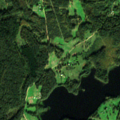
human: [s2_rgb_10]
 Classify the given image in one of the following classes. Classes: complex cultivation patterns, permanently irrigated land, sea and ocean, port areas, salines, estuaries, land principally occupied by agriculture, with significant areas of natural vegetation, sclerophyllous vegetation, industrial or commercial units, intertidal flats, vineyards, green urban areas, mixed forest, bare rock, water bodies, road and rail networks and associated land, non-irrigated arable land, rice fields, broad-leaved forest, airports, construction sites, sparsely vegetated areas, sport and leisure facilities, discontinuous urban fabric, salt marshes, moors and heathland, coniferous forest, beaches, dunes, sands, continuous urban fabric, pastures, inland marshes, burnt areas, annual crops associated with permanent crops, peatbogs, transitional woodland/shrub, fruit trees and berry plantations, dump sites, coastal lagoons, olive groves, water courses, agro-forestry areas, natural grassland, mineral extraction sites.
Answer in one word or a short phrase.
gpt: land principally occupied by agriculture, with significant areas of natural vegetation, broad-leaved forest, coniferous forest, mixed forest, water bodies